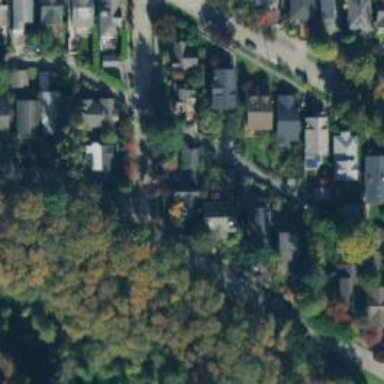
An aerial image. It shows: Residential road with separate sidewalk.